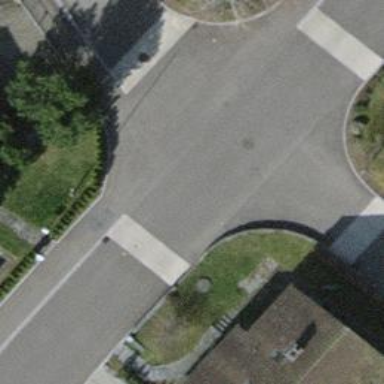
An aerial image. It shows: Table-style traffic calming feature.